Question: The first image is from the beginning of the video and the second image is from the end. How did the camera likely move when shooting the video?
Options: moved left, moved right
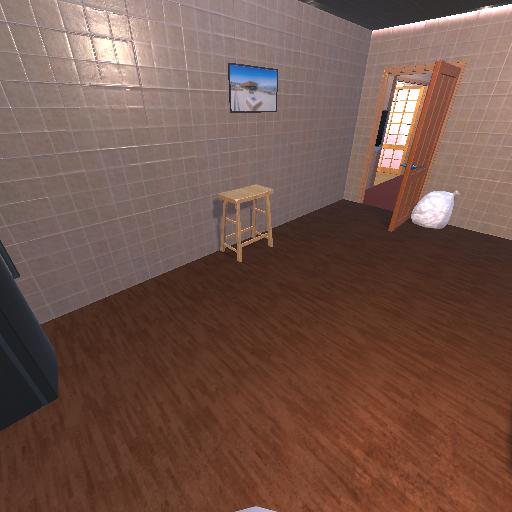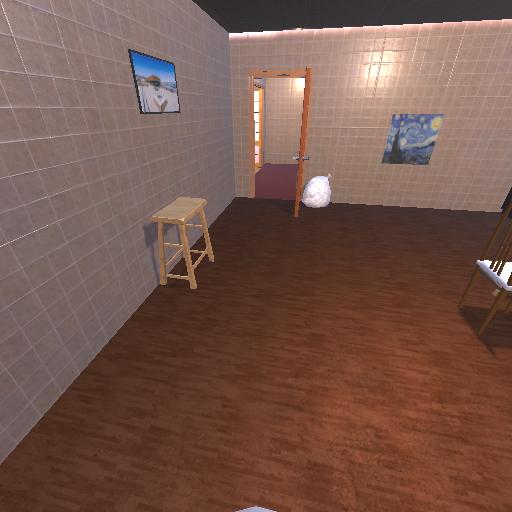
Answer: moved left